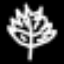
Label: leaf